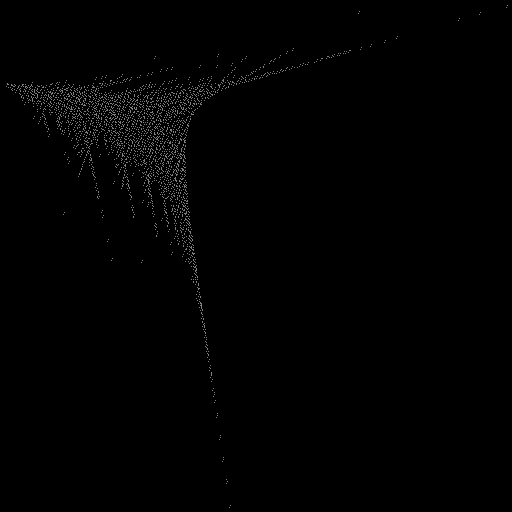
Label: umbrellafern